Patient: sex F, age 63
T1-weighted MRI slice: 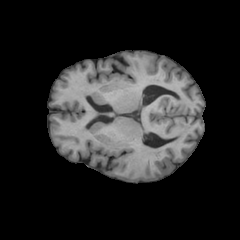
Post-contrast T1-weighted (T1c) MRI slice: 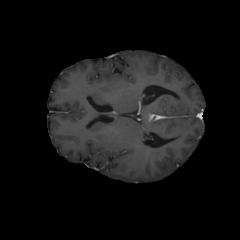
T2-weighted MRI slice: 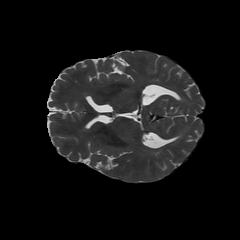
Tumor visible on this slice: no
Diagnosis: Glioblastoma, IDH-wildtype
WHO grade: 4